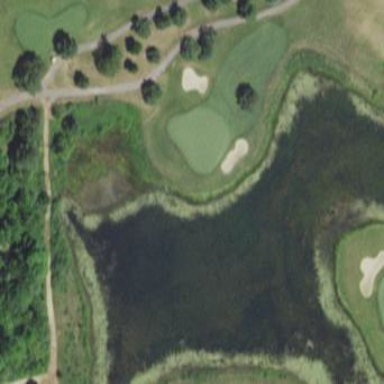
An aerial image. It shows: Grassy area designated as golf fairway.